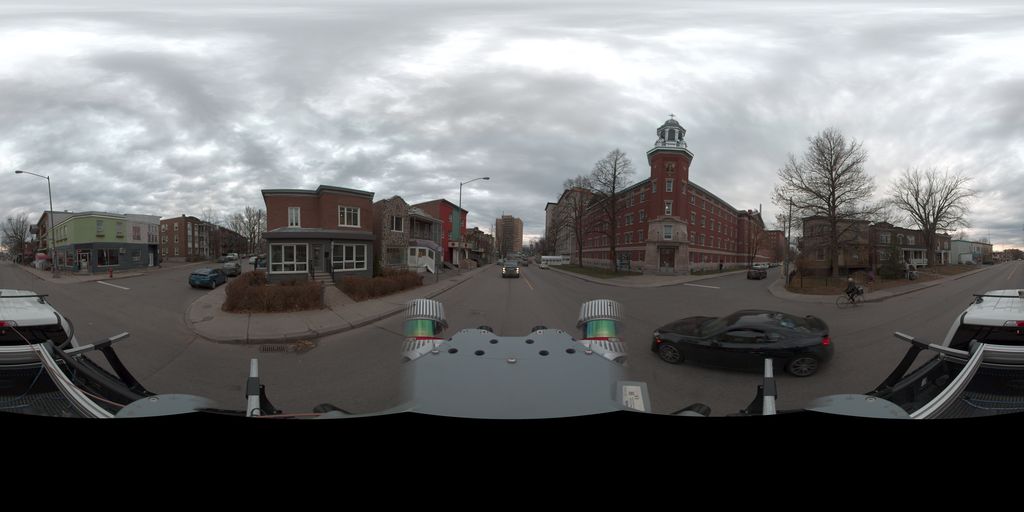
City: quebec_city